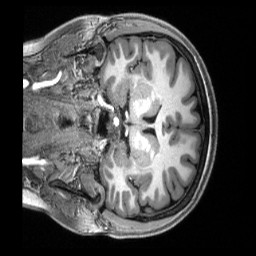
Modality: T1w
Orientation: coronal
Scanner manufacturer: siemens
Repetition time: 2.5 s
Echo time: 0.00231 s